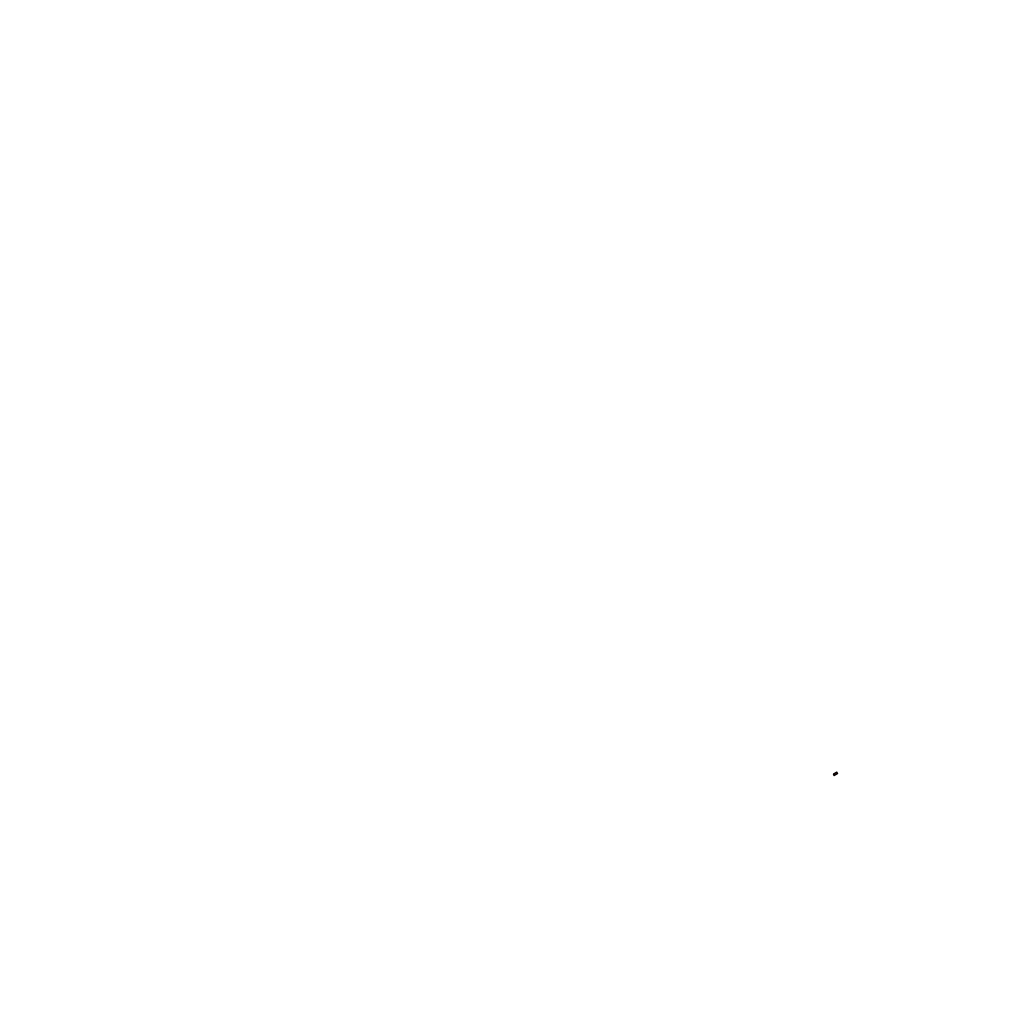
Tags: overhead vector_map, recreation, density_5, Facility, 1.0 km²